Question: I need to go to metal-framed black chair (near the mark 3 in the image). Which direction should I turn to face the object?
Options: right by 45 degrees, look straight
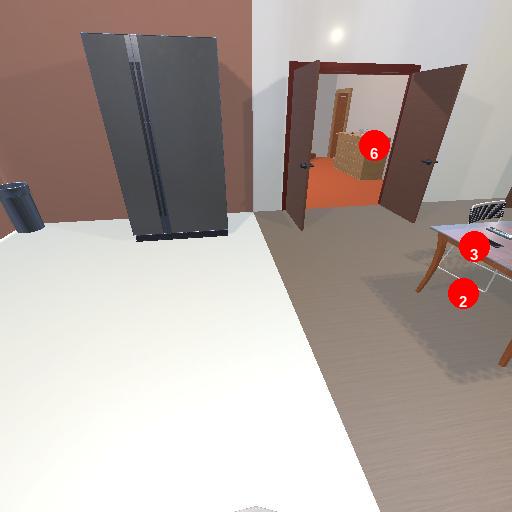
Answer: right by 45 degrees